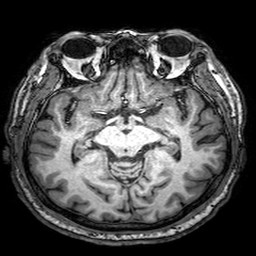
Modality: T1w
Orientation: coronal
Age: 67
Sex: male
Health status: healthy
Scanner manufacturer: philips
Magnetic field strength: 3 T